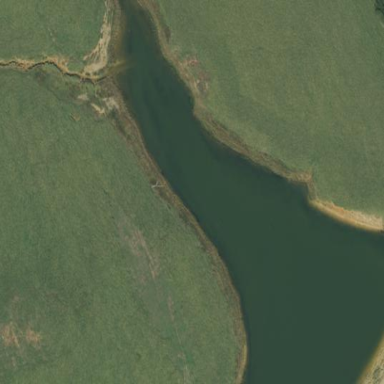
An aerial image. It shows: Reservoir of natural water.